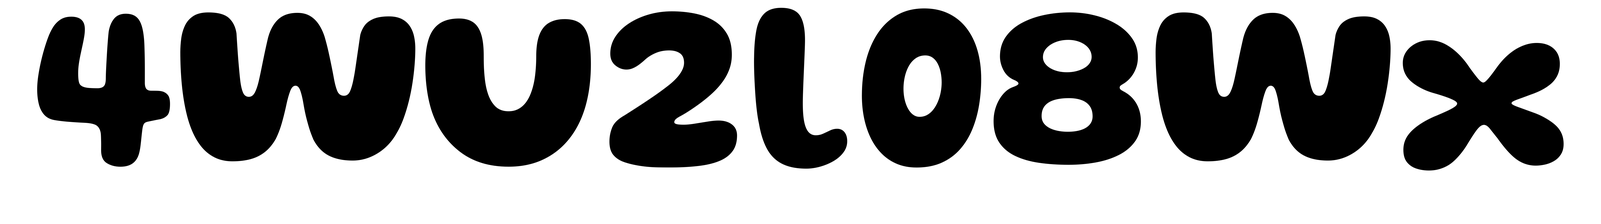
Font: Gluten_Bold